Aerial crown-view tile of a tropical tree (Barro Colorado Island, Panama), acquired 20240918:
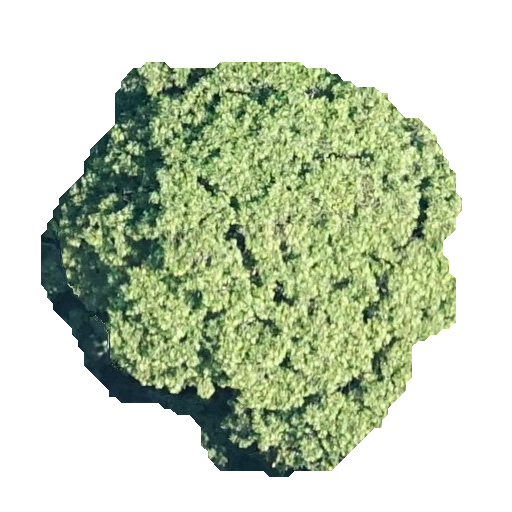
Species: Dipteryx oleifera
GBIF accepted scientific name: Dipteryx oleifera
Crown area: 200.181 m²